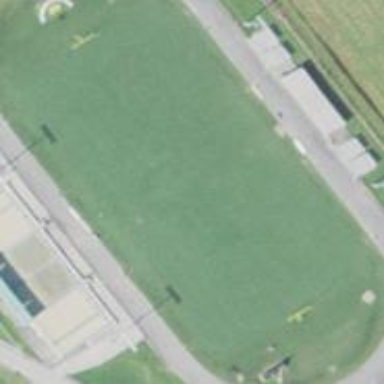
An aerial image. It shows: American football pitch.